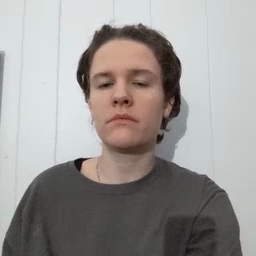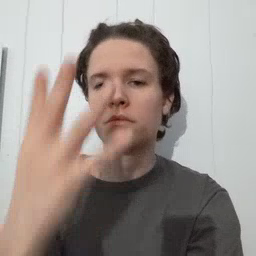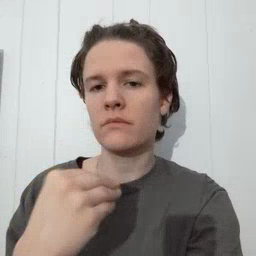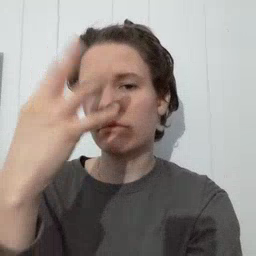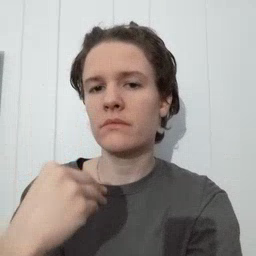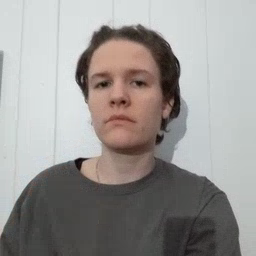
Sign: sleepy